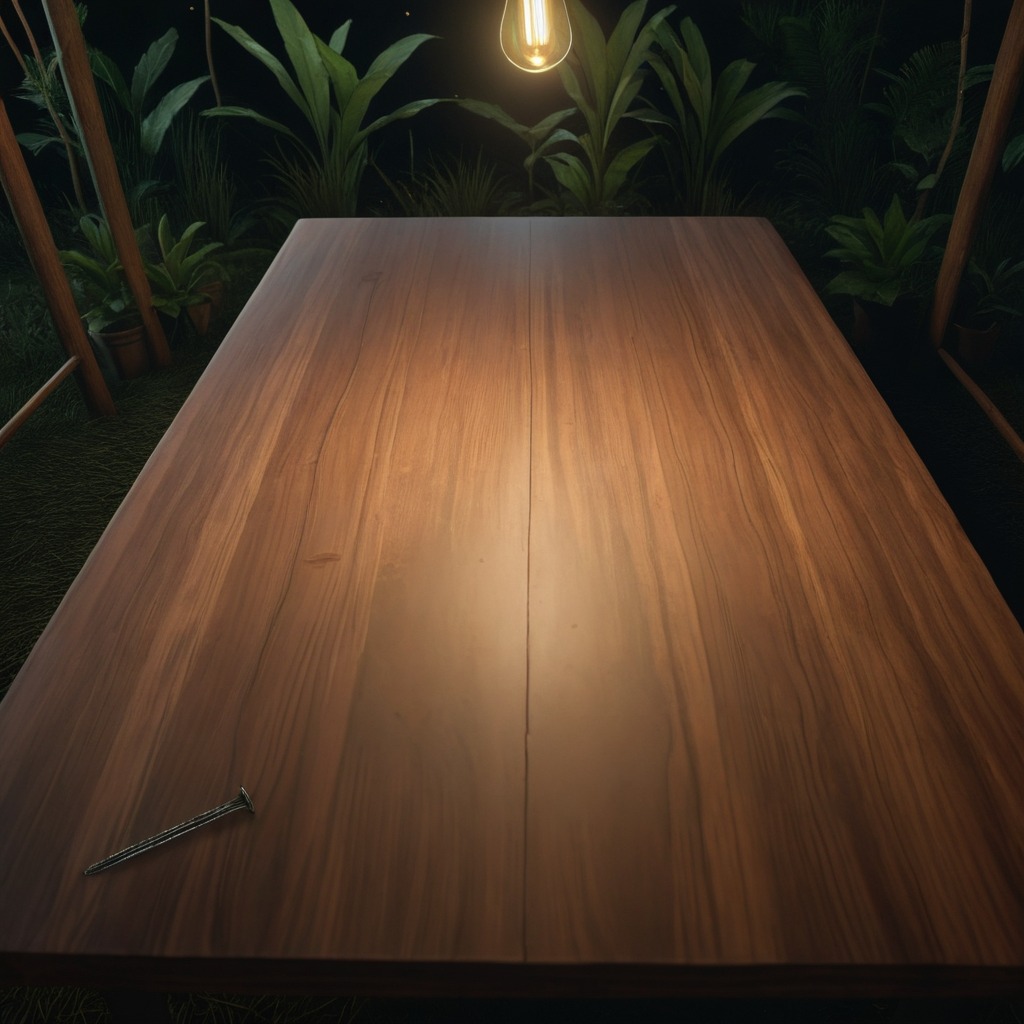
An iron nail is lying on a wooden table inside a jungle field workshop tent at night.